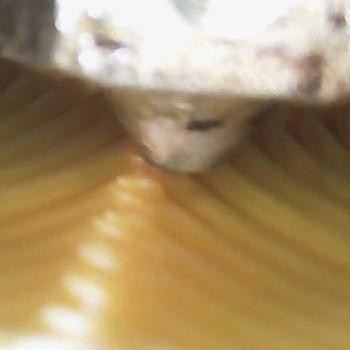
Flow rate: 33%